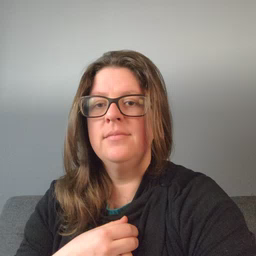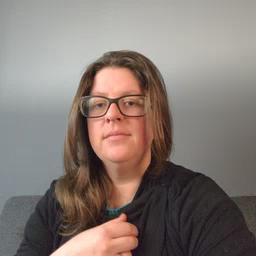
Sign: cut